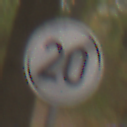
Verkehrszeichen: EndeGeschwindigkeit20
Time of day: Midday
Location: Outdoor (Nature)
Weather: Overcast
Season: NotSpecified
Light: Natural